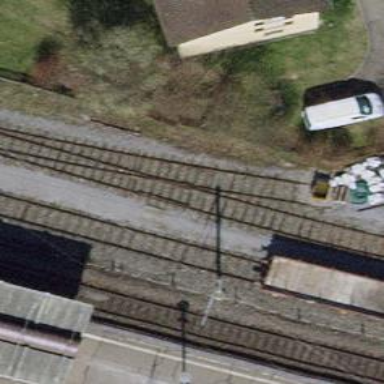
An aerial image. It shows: Single-track railway spur.